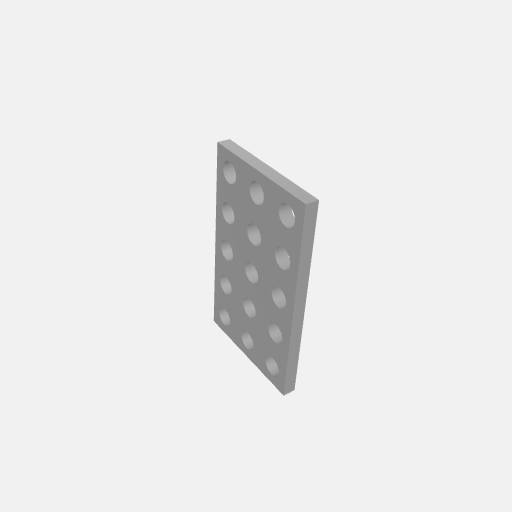
Part: GridPlate3x5H